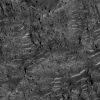
Atmospheric dust classification: not_dusty